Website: bh-photo
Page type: customer-info-address
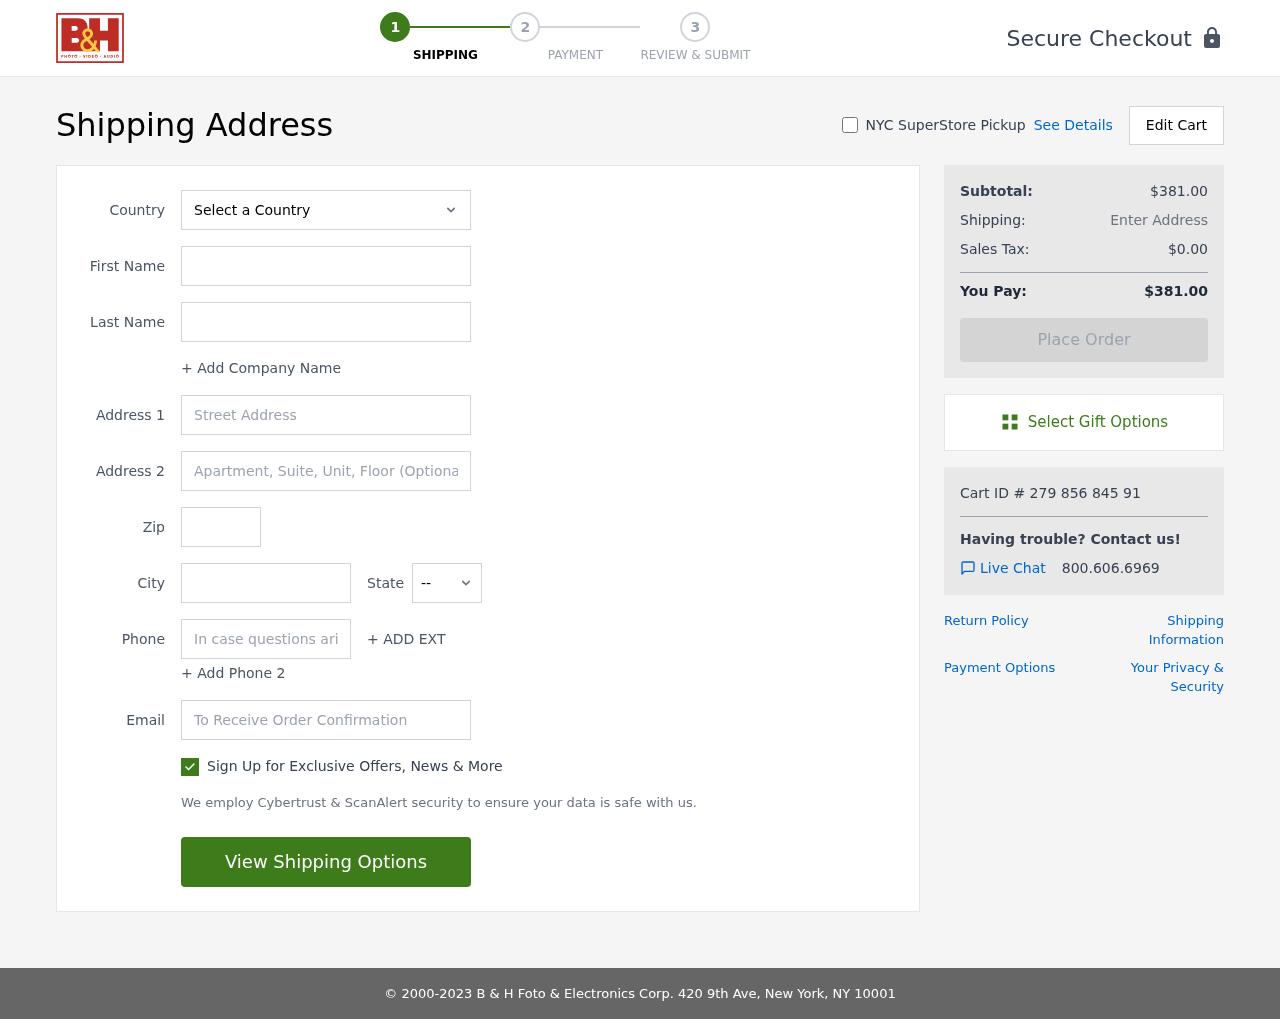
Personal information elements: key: PII_CITY
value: Parkerport
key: PII_COUNTRY
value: United States
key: PII_EMAIL
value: erin.henry@yahoo.com
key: PII_FIRSTNAME
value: Erin
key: PII_LASTNAME
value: Henry
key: PII_PHONE
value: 2123160569
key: PII_POSTCODE
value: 01766
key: PII_STATE_ABBR
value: RI
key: PII_STREET
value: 2518 Natalie Summit
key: PII_STREET2
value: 28365 Johnson Isle Suite 932
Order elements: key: ORDER_SUBTOTAL
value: $381.00
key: ORDER_TAX
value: $0.00
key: ORDER_TOTAL
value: $381.00
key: ORDER_ID
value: Cart ID # 279 856 845 91